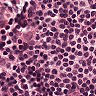
Metastatic tissue present: no